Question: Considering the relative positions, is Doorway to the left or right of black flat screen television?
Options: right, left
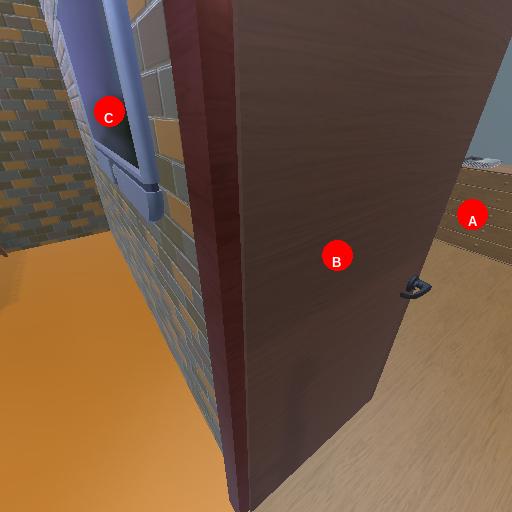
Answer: right